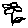
Label: flower